Field crop: maize
Growth stage: 2
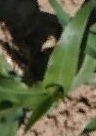
Species: maize